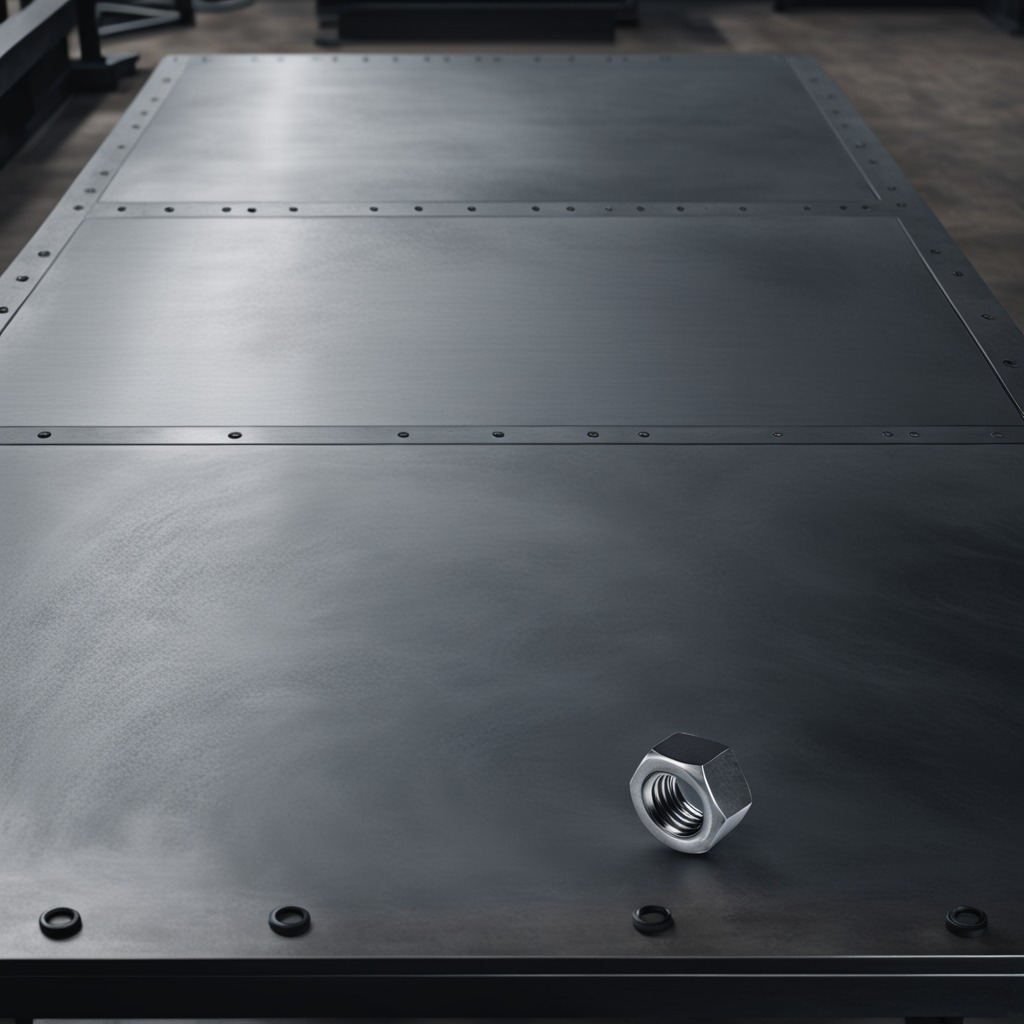
A metal nut is lying on the cold steel table in a mining workshop.